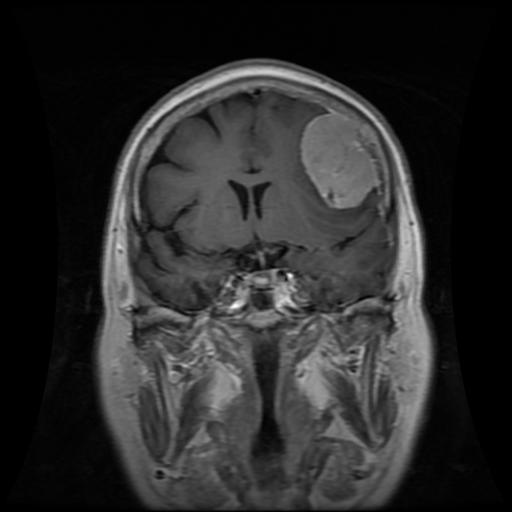
Label: meningioma